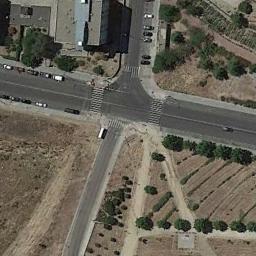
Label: intersection